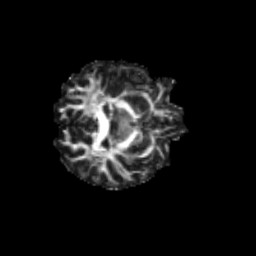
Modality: FA
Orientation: axial
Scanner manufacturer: siemens
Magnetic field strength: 3 T
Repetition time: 9.2 s
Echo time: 0.084 s